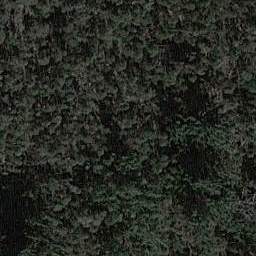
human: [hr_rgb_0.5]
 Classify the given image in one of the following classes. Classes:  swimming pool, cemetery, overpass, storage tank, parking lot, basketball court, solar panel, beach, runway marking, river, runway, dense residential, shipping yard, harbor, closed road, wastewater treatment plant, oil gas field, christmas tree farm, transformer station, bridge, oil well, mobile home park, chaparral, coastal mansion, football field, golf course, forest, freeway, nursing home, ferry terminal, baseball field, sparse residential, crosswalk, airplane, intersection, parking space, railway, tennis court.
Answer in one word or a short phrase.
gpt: forest